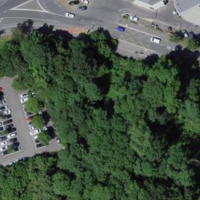
EUNIS habitat code: 53
Species observed at this site:
Impatiens parviflora